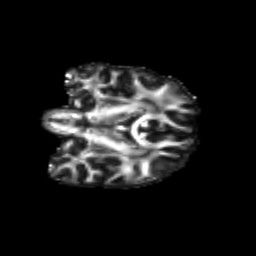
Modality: FA
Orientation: coronal
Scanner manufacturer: siemens
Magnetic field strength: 3 T
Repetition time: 9.2 s
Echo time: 0.084 s